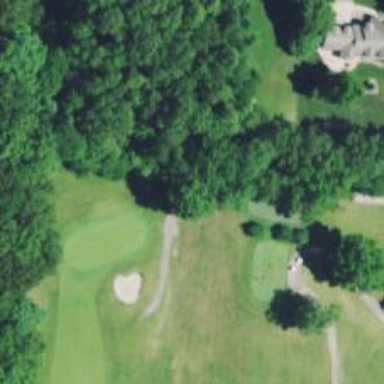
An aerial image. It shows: Pathway for golfing.